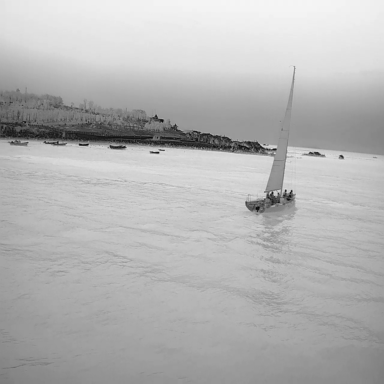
There are nine objects shown in the infrared image, including a sailboat, and eight bulk_carriers.